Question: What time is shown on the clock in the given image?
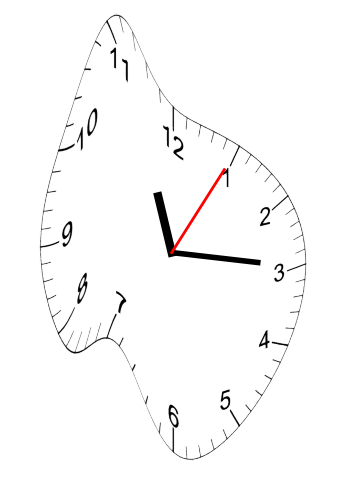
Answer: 11:15:05